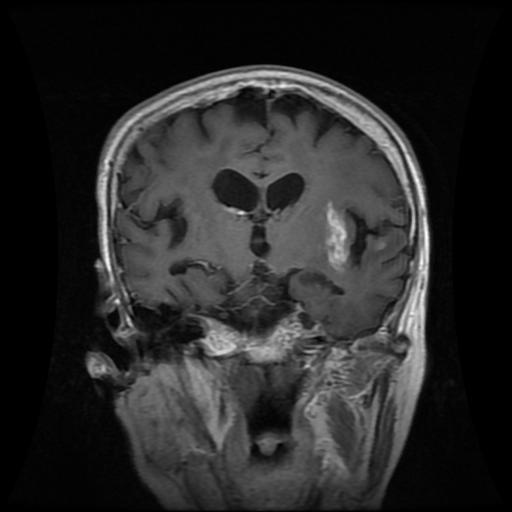
Label: glioma